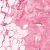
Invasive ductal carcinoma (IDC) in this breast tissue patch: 0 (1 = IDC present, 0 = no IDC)